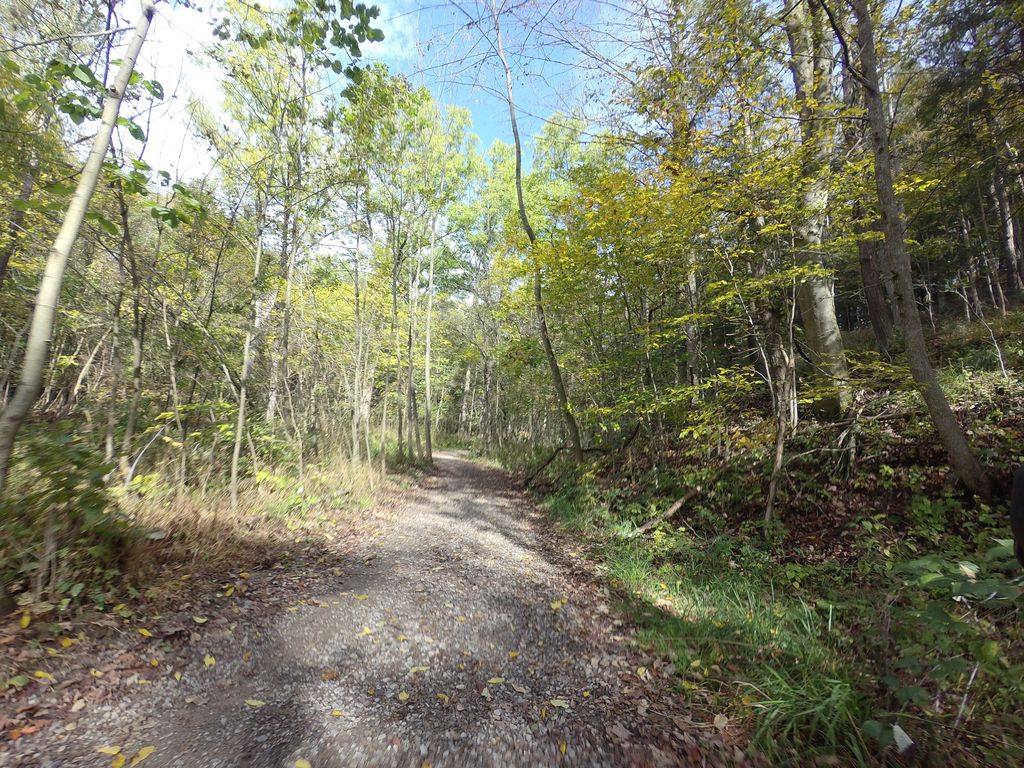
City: hamilton